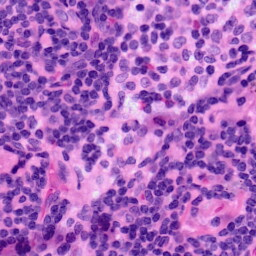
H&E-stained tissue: LymphNode